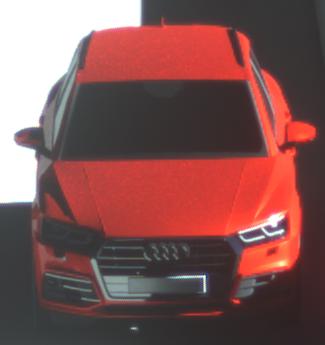
Make: Audi
Model: Q5 45 TFSI
Detailed model: Q5 (FY)
Model produced from: 2019/01
Model produced until: 2019/05
Doors: 5
Color: red
Road condition: dry road
Daytime: midday
Contrast: high contrast